Interaction volume radius: 10 \u00c5
Interaction volume height: 25 \u00c5
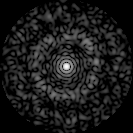
Disorder parameter: 0.8236